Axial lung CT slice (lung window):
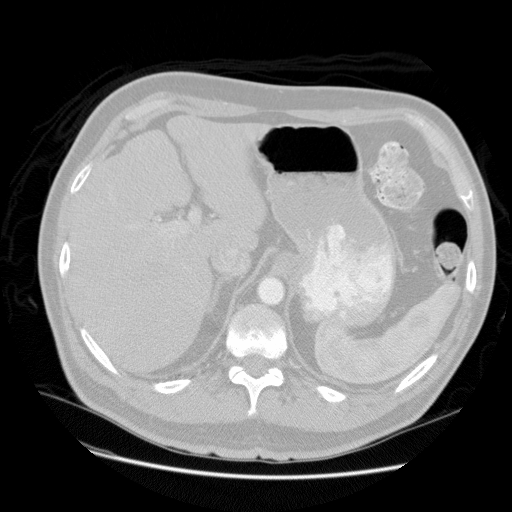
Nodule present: no